Question: Hi everybody I am working with a dataframe in R to build a nice graph. I have developed the graph but I have some problems with legends. Mi dataframe 'DF' has the next form (I add the 'dput()' version in the final side):
'''
Mes Estado Numero Label
1 2 X 7 22 (1.19%)
2 2 A 13 22 (1.19%)
3 2 Z 2 22 (1.19%)
4 3 X 19 30 (1.62%)
5 3 A 10 30 (1.62%)
6 3 Z 1 30 (1.62%)
7 4 X 19 31 (1.68%)
8 4 A 11 31 (1.68%)
9 4 Z 1 31 (1.68%)
10 5 X 17 28 (1.52%)
11 5 A 7 28 (1.52%)
12 5 Z 4 28 (1.52%)
'''
It has 4 variables 'Mes, Estado, Numero, Label'. I want to show the distribution of 'Estado' with 'Mes' according to the number of cases ('Numero'), so I build this graphic with the next code:
'''
AAA=ggplot(DF, aes(x = Mes, y = Numero, fill = Estado)) +
geom_bar(stat = "identity") + scale_y_continuous(labels = comma) + geom_text(aes(label=Numero),fontface="bold",size=6)
print(AAA)
'''

How you can see the distribution of 'Estado' for each value in 'Mes' according to 'Numero' works fine, but the problem is with labels. I would like to fix labels in each bar in the middle of their respective color. For example in the case of first bar '2' should be located in blue area, '7' in green area and '13' in rose area. But all labels are not in order. Moreover, I have in 'DF' a variable named 'Label' I am trying to add these values at the top side of each bar, for example in the case of 'Mes=2' label has a value of '22 (1.19%)' that means the sum of all values in the bar and the value in parentheses is the relation between that sum and 1848 ('22/1848'). I would like to add that values in the top of each bar but when I tried to use another 'geom_text()' with 'unique(PPP$Label)' I got error. The dput version of 'DF' is the next:
'''
DF<-structure(list(Mes = structure(c(1L, 1L, 1L, 2L, 2L, 2L, 3L,
3L, 3L, 4L, 4L, 4L, 5L, 5L, 5L, 6L, 6L, 7L, 7L, 7L, 8L, 8L, 8L,
9L, 9L, 9L, 10L, 10L, 10L, 11L, 11L, 11L, 12L, 12L, 12L, 13L,
13L, 13L, 14L, 14L, 14L, 15L, 15L, 15L, 16L, 16L, 16L, 17L, 17L,
18L, 18L, 19L, 20L), .Label = c("2", "3", "4", "5", "6", "7",
"8", "9", "10", "11", "12", "13", "14", "15", "16", "17", "18",
"19", "20", "21"), class = "factor"), Estado = structure(c(2L,
1L, 3L, 2L, 1L, 3L, 2L, 1L, 3L, 2L, 1L, 3L, 2L, 1L, 3L, 2L, 1L,
2L, 1L, 3L, 2L, 1L, 3L, 2L, 1L, 3L, 2L, 1L, 3L, 2L, 1L, 3L, 2L,
1L, 3L, 2L, 1L, 3L, 2L, 1L, 3L, 2L, 1L, 3L, 2L, 1L, 3L, 1L, 3L,
1L, 3L, 1L, 3L), .Label = c("A", "X", "Z"), class = "factor"),
Numero = c(7L, 13L, 2L, 19L, 10L, 1L, 19L, 11L, 1L, 17L,
7L, 4L, 19L, 8L, 7L, 11L, 13L, 15L, 8L, 3L, 13L, 13L, 8L,
6L, 14L, 4L, 11L, 14L, 5L, 3L, 4L, 3L, 5L, 12L, 6L, 2L, 9L,
4L, 2L, 6L, 5L, 1L, 5L, 2L, 1L, 2L, 3L, 5L, 2L, 3L, 2L, 1L,
1L), Label = c("22 (1.19%)", "22 (1.19%)", "22 (1.19%)",
"30 (1.62%)", "30 (1.62%)", "30 (1.62%)", "31 (1.68%)", "31 (1.68%)",
"31 (1.68%)", "28 (1.52%)", "28 (1.52%)", "28 (1.52%)", "34 (1.84%)",
"34 (1.84%)", "34 (1.84%)", "24 (1.3%)", "24 (1.3%)", "26 (1.41%)",
"26 (1.41%)", "26 (1.41%)", "34 (1.84%)", "34 (1.84%)", "34 (1.84%)",
"24 (1.3%)", "24 (1.3%)", "24 (1.3%)", "30 (1.62%)", "30 (1.62%)",
"30 (1.62%)", "10 (0.54%)", "10 (0.54%)", "10 (0.54%)", "23 (1.24%)",
"23 (1.24%)", "23 (1.24%)", "15 (0.81%)", "15 (0.81%)", "15 (0.81%)",
"13 (0.7%)", "13 (0.7%)", "13 (0.7%)", "8 (0.43%)", "8 (0.43%)",
"8 (0.43%)", "6 (0.32%)", "6 (0.32%)", "6 (0.32%)", "7 (0.38%)",
"7 (0.38%)", "5 (0.27%)", "5 (0.27%)", "1 (0.05%)", "1 (0.05%)"
)), .Names = c("Mes", "Estado", "Numero", "Label"), row.names = c(NA,
-53L), class = "data.frame")
'''
Many thanks for your help.
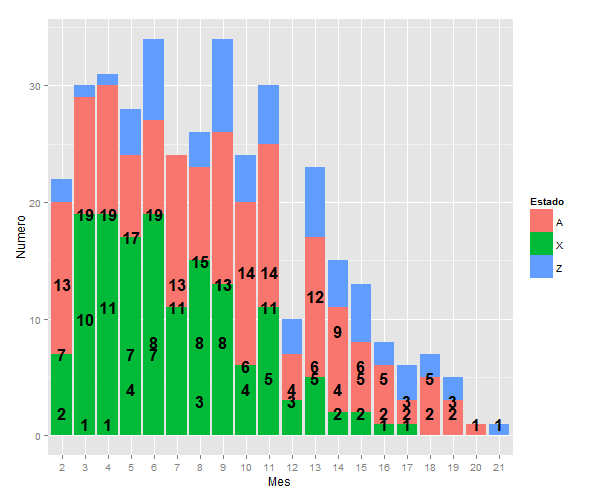
Answer: First, we calculate the positions of the midpoints ('NumeroPos') and the heights of the stacked bars ('NumeroSum').
'''
DF <- transform(DF, NumeroPos = ave(Numero, Mes, FUN = cumsum) - Numero / 2,
NumeroSum = ave(Numero, Mes, FUN = sum))
'''
Now, the new variables can be used for creating the labels. Note that we use a subset of the data frame for the labels on top of the bars since we need exactly one label for each bar.
'''
library(ggplot2)
ggplot(DF, aes(x = Mes, y = Numero, fill = Estado)) +
geom_bar(stat = "identity") +
geom_text(aes(label = Numero, y = NumeroPos), fontface = "bold", size = 6) +
geom_text(data = DF[!duplicated(DF$Mes), ],
aes(y = NumeroSum, label = Label), vjust = -.5, size = 4)
'''